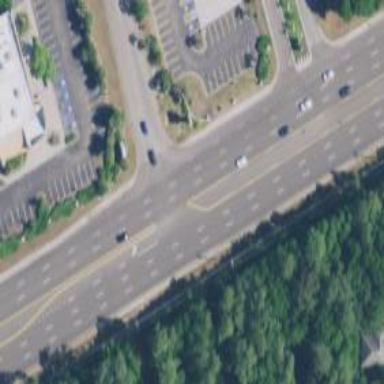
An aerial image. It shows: Trunk highway.